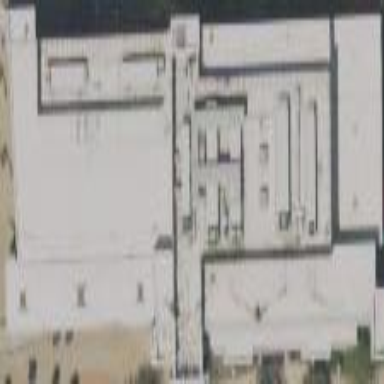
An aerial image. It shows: College building.